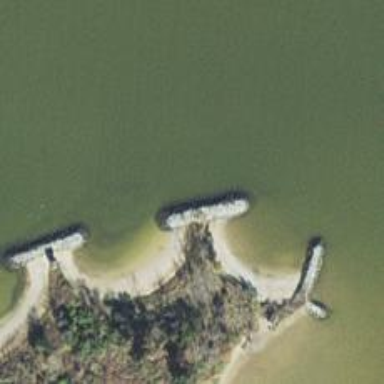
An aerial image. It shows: Breakwater structure.